Question: This is a tough one to explain, but I'll try my best! I'm programming my app in JavaScript, and I'm using the Titanium IDE.
So, I'm trying to create a bookmarks menu for my app. I need it to essentially get the name/content header of the website, and that way the title of the bookmark will look decent, rather than just taking the direct route and cramming the Url of the website into the table.
To give an example of what I'm talking about,

If you look, you can see that it says 'Apple', not 'http://www.apple.com' or 'apple.com', and that's what I'm trying to replicate. If there's a function you might have or know a little about, please include it! Otherwise, any input is helpful!
Thanks
I found a solution if I was using XCode, and also for Titanium, for those that are interested. I know that 'document.title' is the key here, but running it in Titanium, however, it's a little different. I'll post my conclusions below!.
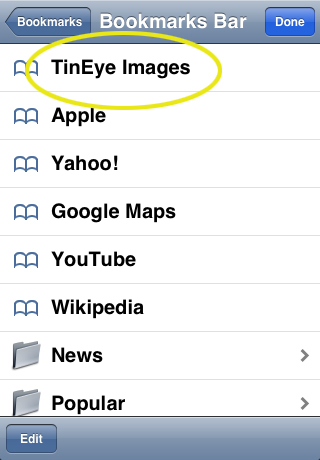
Answer: '''
- (void)webViewDidFinishLoad:(UIWebView *)webView{
NSString *theTitle=[webView stringByEvaluatingJavaScriptFromString:@"document.title"];
}
'''
'theTitle = webView.evalJS("document.title");'